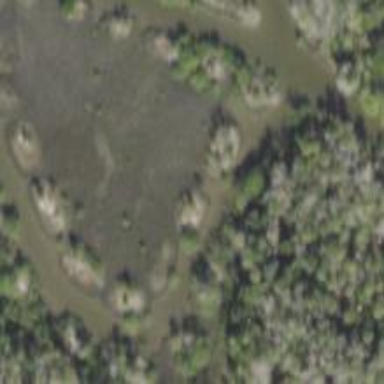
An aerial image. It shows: Wetland area.